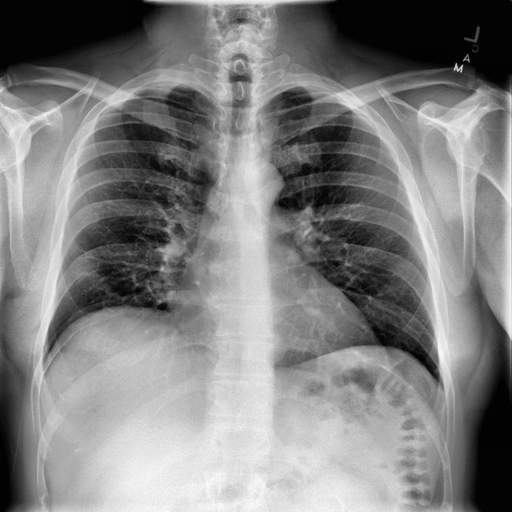
Finding: NORMAL